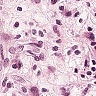
Metastatic tissue present: yes